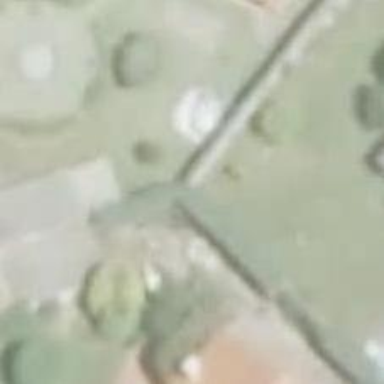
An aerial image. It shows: Fence is in the image.